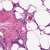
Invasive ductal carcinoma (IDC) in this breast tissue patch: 0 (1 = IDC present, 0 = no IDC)